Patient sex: M
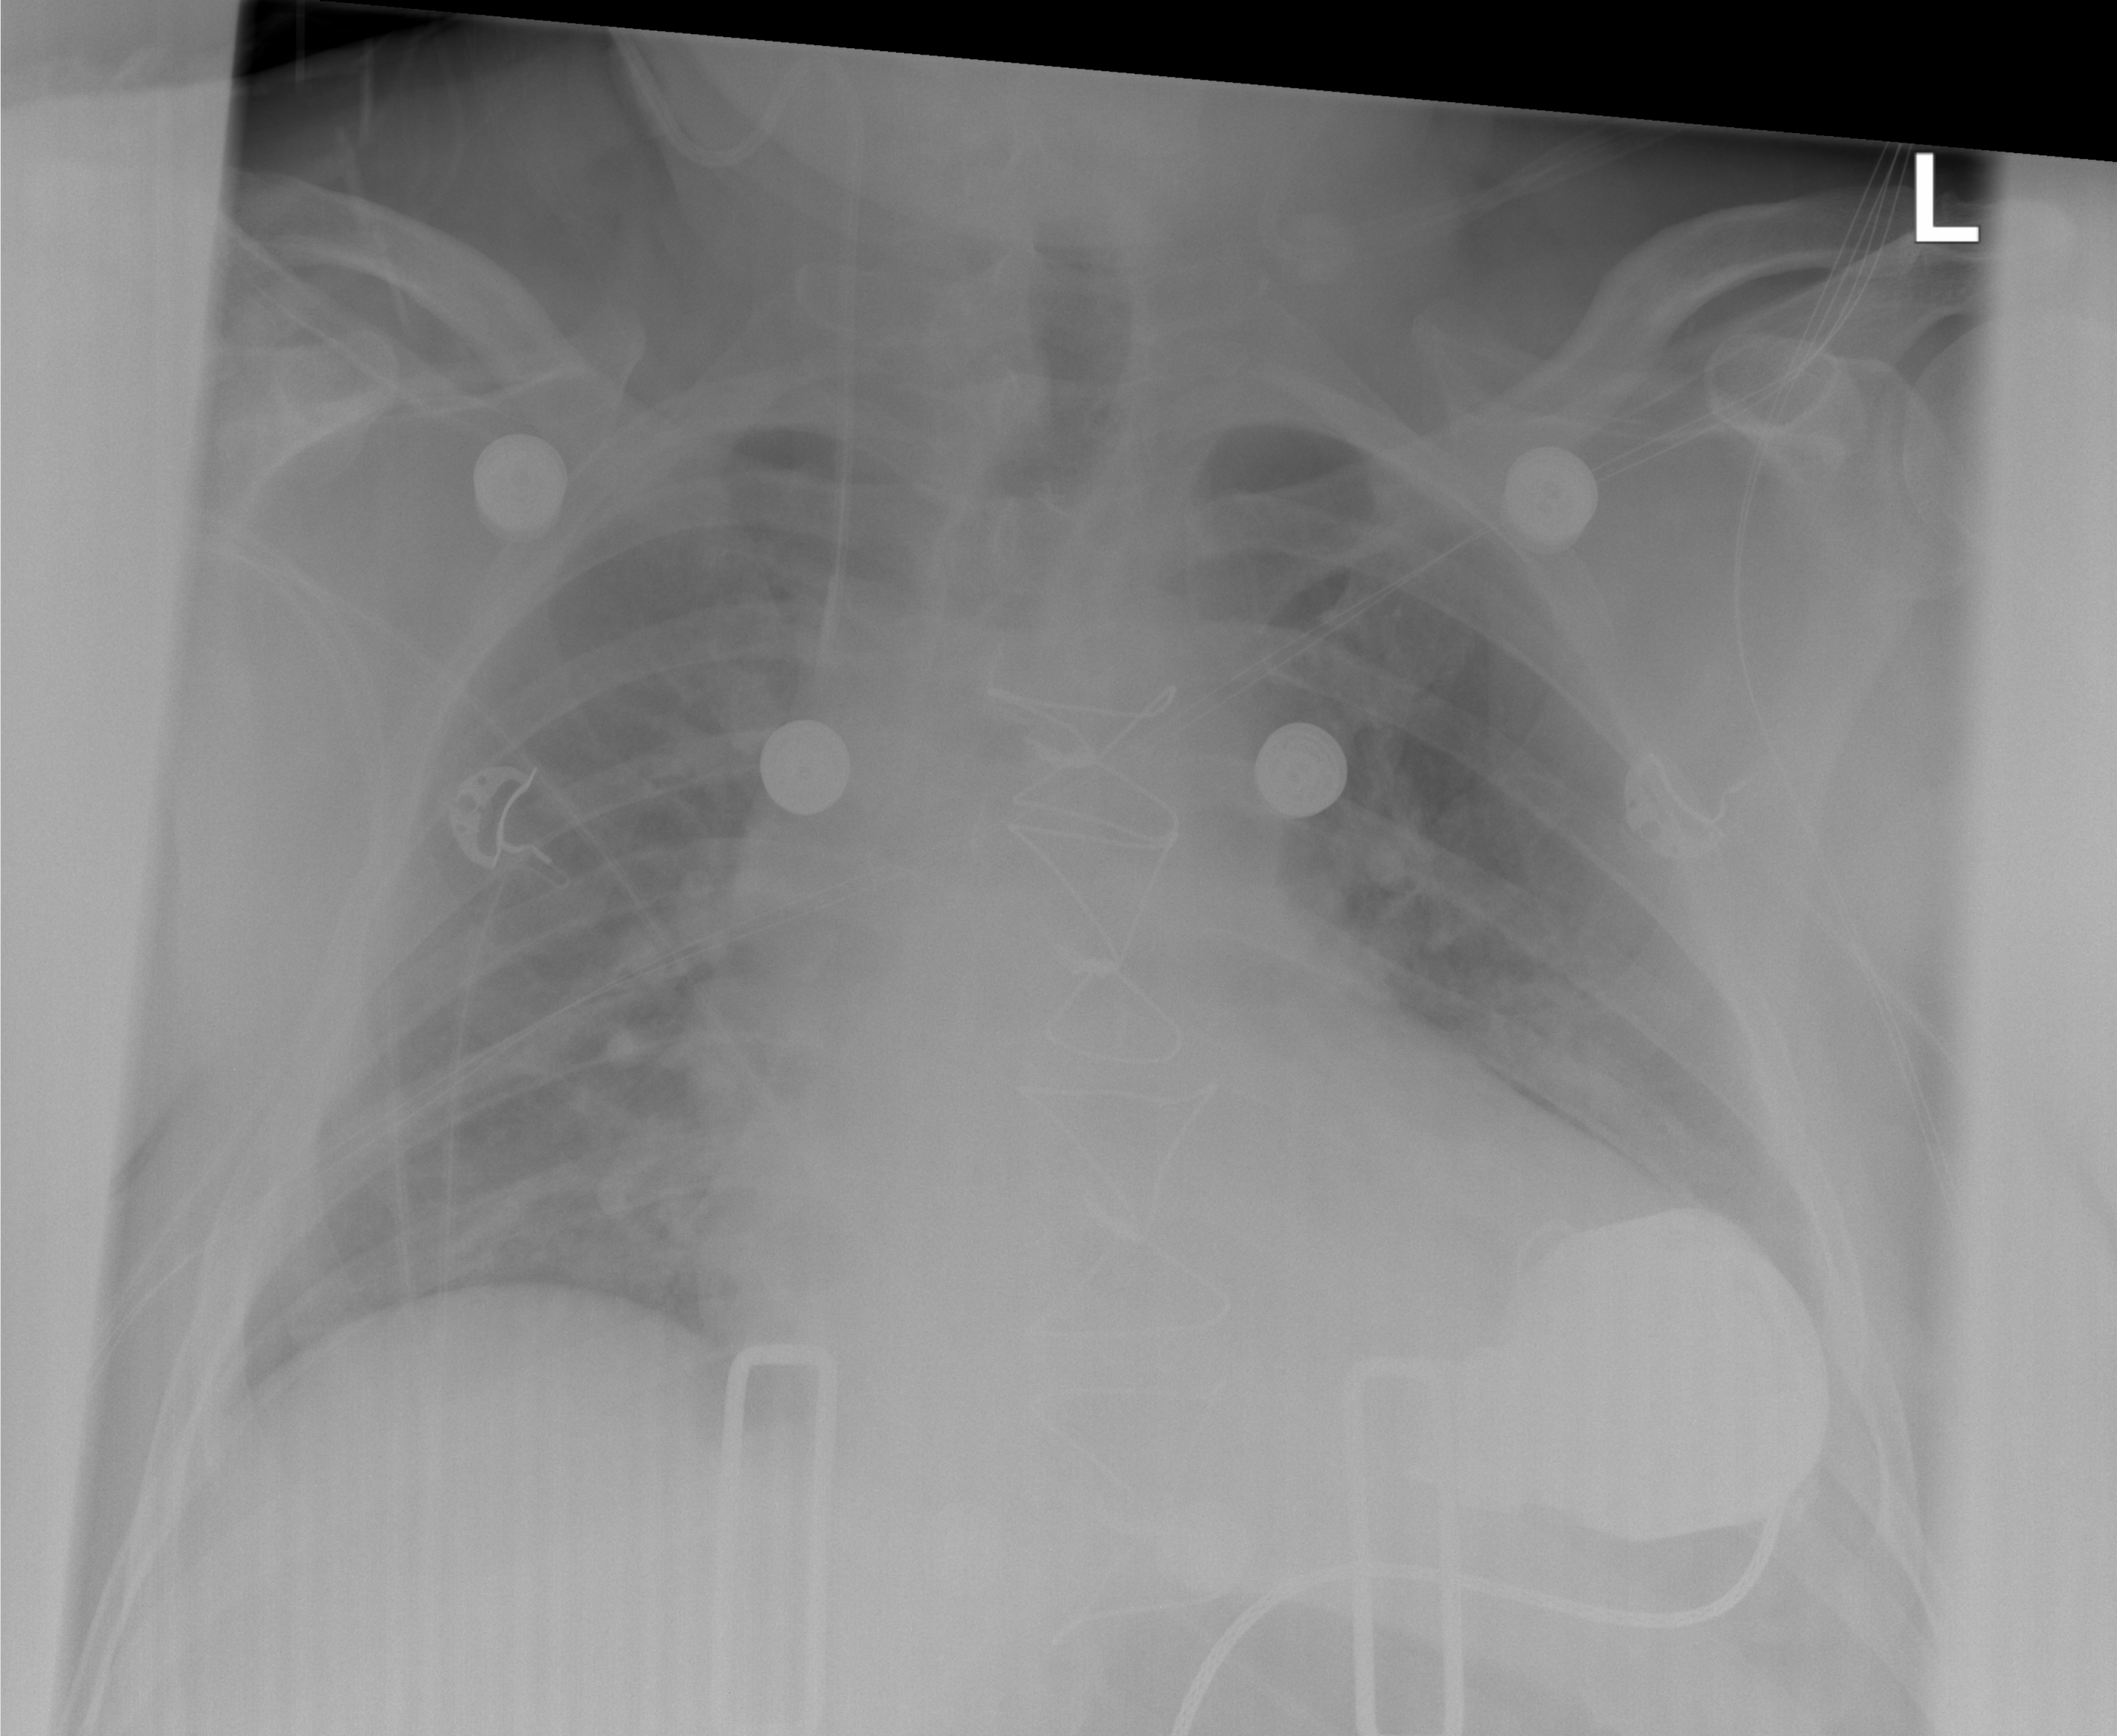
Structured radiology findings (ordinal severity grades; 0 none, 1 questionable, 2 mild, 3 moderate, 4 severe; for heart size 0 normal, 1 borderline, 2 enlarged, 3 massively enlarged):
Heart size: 2
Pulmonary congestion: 2
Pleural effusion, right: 0
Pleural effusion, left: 0
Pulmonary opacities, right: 0
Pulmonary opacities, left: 0
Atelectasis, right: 0
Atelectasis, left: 0